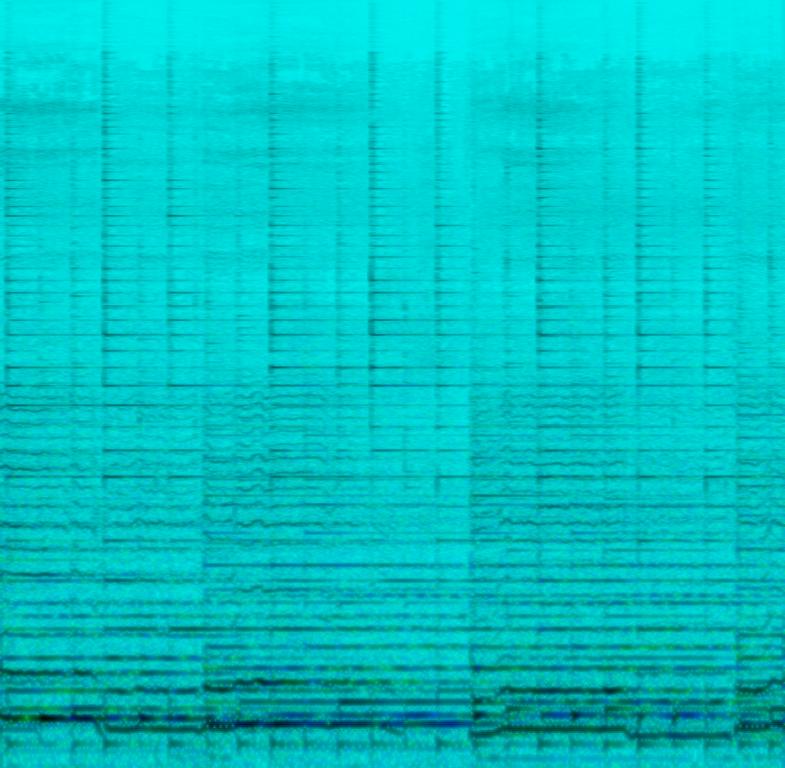
This is a yoga music piece. There is a male vocal humming a gentle tune. The acoustic guitar is playing a simple arpeggio in the background. There is a calming atmosphere. This piece could fit well during meditation sessions.